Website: lowes
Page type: customer-info-address
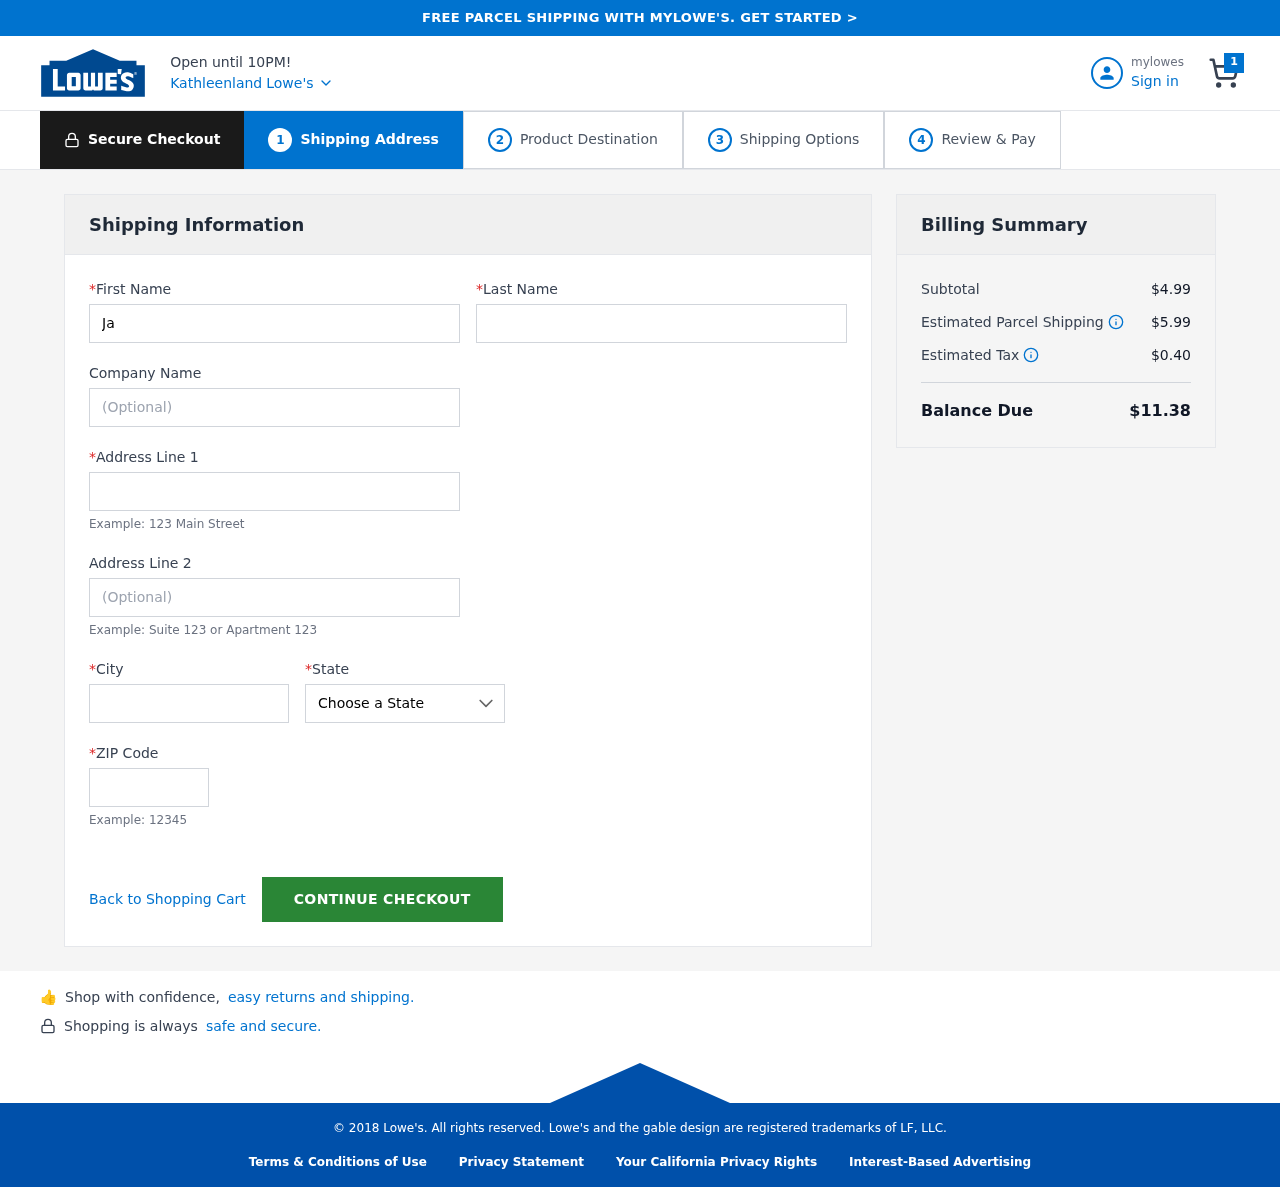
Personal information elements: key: PII_CITY
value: Kathleenland
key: PII_COMPANY
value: Harris-Young
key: PII_FIRSTNAME
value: Jason
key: PII_LASTNAME
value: Johnson
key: PII_POSTCODE
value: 06169
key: PII_STATE
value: Arkansas
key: PII_STREET
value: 405 Pham Vista Apt. 969
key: PII_STREET2
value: Suite 966
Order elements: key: ORDER_NUM_ITEMS
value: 1
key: ORDER_SUBTOTAL
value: $4.99
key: ORDER_SHIPPING_COST
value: $5.99
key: ORDER_TAX
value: $0.40
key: ORDER_TOTAL
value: $11.38